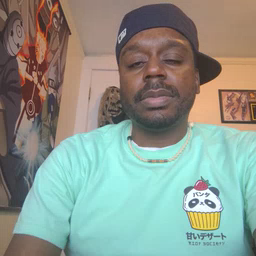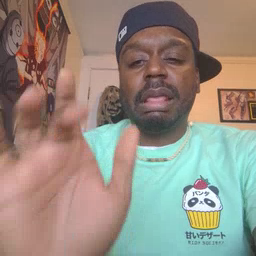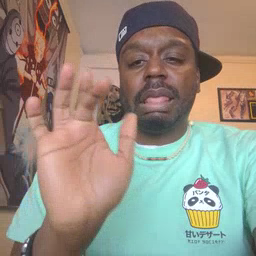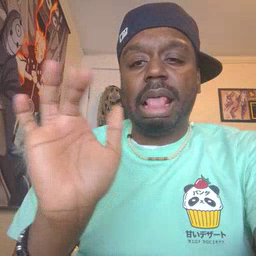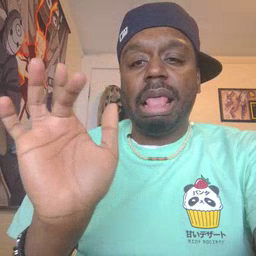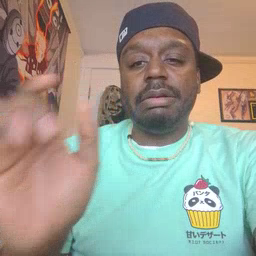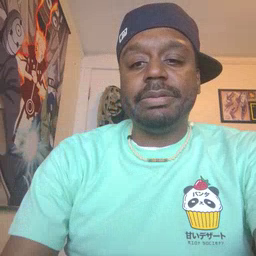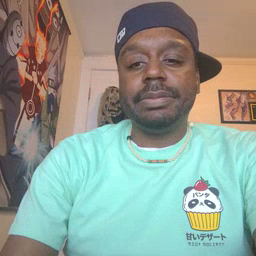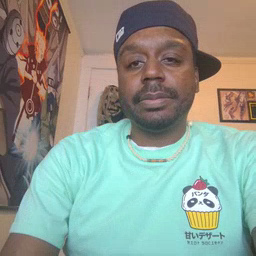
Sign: yucky